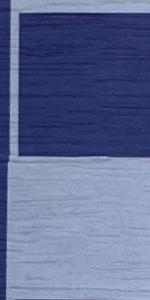
Label: Empty